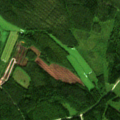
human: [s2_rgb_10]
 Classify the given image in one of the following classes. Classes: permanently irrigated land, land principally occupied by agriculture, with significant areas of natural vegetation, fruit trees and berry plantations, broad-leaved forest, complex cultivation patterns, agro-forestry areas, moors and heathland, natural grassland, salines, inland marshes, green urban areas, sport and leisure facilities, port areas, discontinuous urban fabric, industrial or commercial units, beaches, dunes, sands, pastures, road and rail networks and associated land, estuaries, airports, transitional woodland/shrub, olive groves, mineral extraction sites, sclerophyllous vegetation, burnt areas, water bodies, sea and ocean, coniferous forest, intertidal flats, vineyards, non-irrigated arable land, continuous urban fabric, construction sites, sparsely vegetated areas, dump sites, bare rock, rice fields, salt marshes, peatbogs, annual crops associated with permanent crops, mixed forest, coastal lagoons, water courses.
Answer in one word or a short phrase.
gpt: land principally occupied by agriculture, with significant areas of natural vegetation, coniferous forest, mixed forest, transitional woodland/shrub